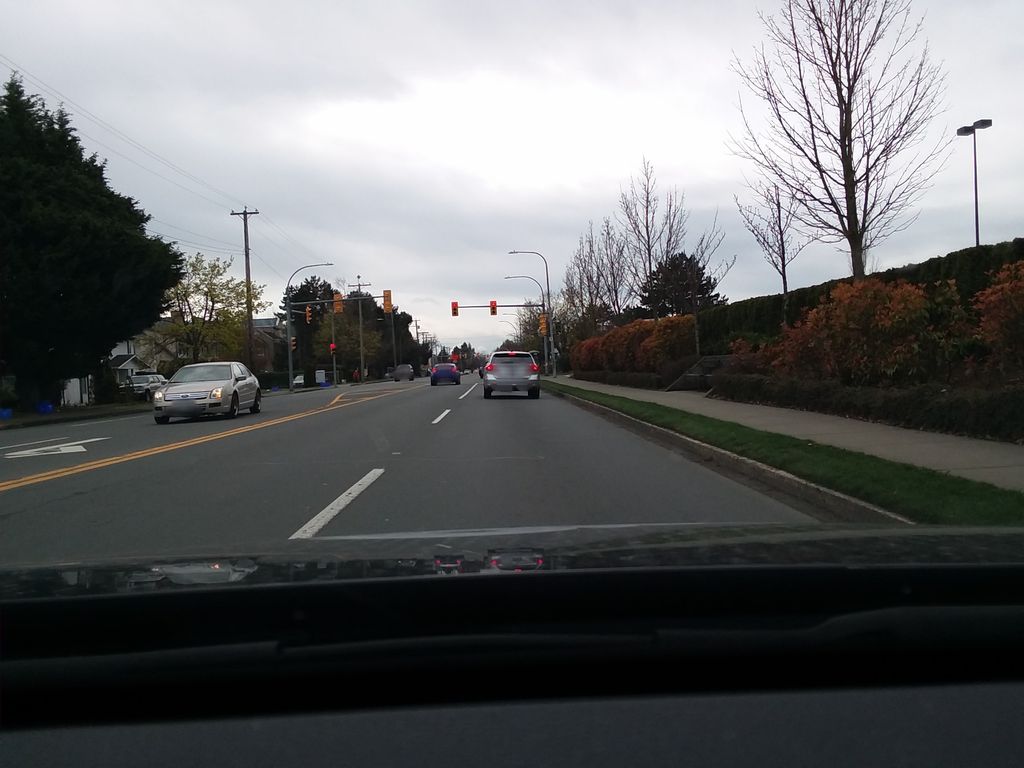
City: victoria